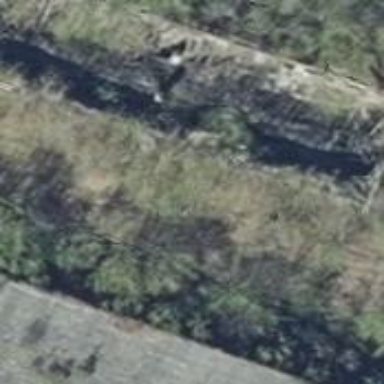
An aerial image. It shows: Abandoned railway yard.